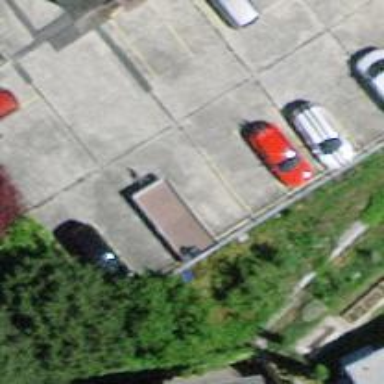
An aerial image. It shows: Concrete parking aisle designated as service road.